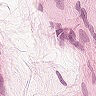
Metastatic tissue present: no